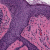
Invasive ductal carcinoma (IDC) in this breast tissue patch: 0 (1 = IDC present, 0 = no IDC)